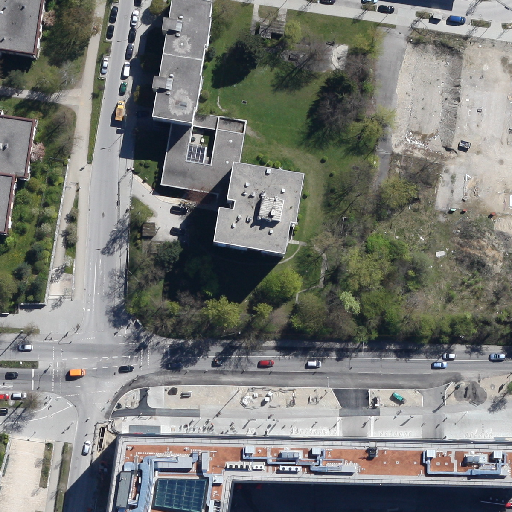
Referring expression: vehicle driving on the road